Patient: sex F, age 72
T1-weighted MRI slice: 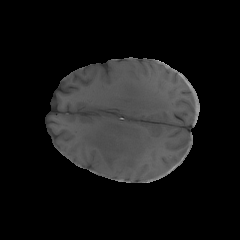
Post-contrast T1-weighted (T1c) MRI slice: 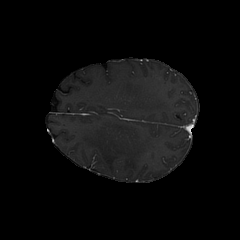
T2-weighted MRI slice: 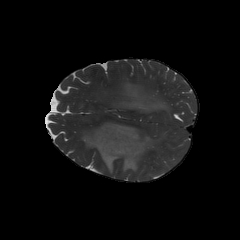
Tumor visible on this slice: yes
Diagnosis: Glioblastoma, IDH-wildtype
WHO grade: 4